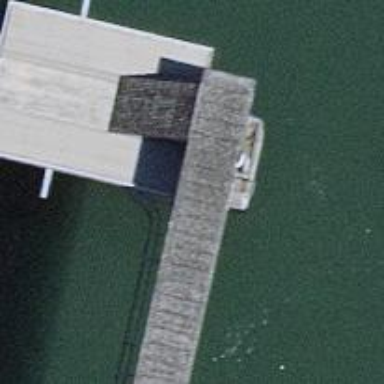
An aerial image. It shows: Man-made pier.